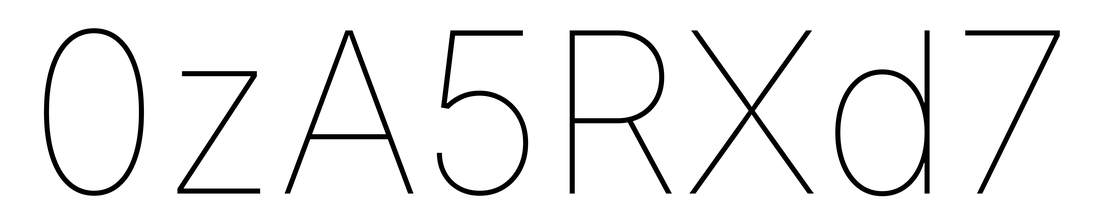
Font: Inter_Thin